Question: I'm trying to do a levelplot using ggplot2 for a (meteorological) variable. The variable is measured continuously in time (my x-axis), but in non-continuous heights (y-axis) at every time step.
The produced plot therefore shows data at the heights (y-coordinates) specified, but nothing in between.
Here's an example:
'''
library(ggplot2)
data <- runif(400, min=0, max=10)
index <- c(1:20)
heights <- c(1,2,3,4,5,7,9,12,15,19,23,28,33,39,45,52,59,67,75,83)
dat <- as.data.frame(cbind(expand.grid(X=index,Y=heights),data))
ggplot(dat, aes(x=dat[,1], y=dat[,2],z=dat[,3])) +geom_tile(aes(fill=dat[,3]))
'''
This produces the following plot:

Is there an easy way to fill the plot fully, i.e. make the lines in the upper part of the plot broader?
Thank you!
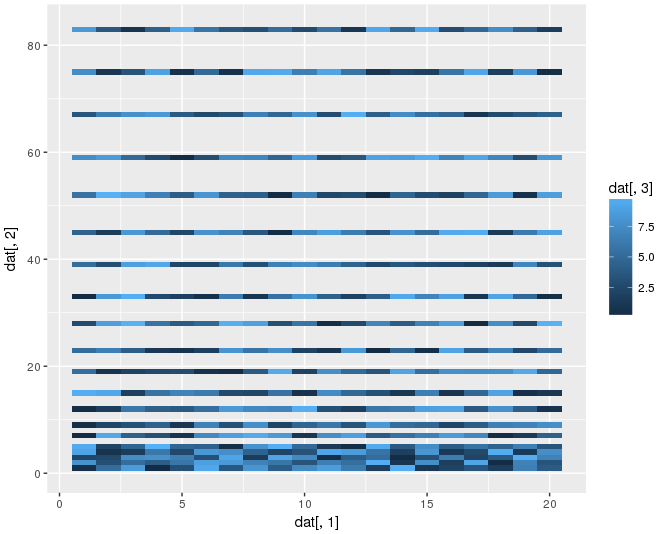
Answer: OK one more solution.. you could interpolate using the 'approx' function. Although maybe 2D kriging would be more appropriate for your application???
'''
library(purrr)
dat2<- dat %>%
split(.$X) %>%
map_dfr(~ approx(.$Y, .$data, xout =1:83), .id = "X")
ggplot(dat2, aes(x=as.integer(dat2$X), y=dat2$x, z=dat2$y)) +geom_tile(aes(fill=dat2$y))
'''
That will give you :
<URL>